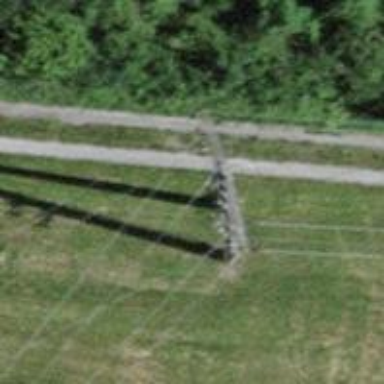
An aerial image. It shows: Power line with three cables.